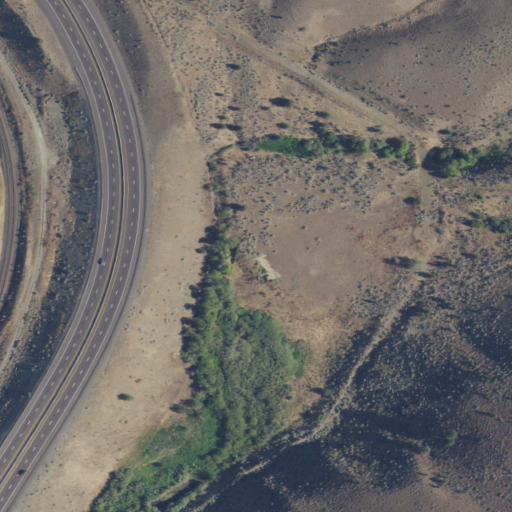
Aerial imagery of valley in Oregon named Pearce Gulch containing shrub, medium intensity development, open development, and low intensity development